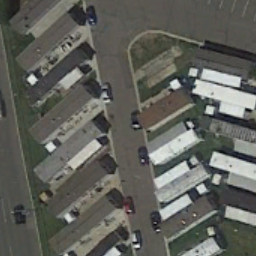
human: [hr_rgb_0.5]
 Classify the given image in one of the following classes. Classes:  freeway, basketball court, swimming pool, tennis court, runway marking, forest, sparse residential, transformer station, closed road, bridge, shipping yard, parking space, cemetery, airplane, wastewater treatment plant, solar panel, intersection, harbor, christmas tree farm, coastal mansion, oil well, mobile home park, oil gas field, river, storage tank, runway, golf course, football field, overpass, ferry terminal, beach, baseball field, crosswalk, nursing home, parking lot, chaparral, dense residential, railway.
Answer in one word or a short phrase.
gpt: mobile home park